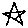
Label: star